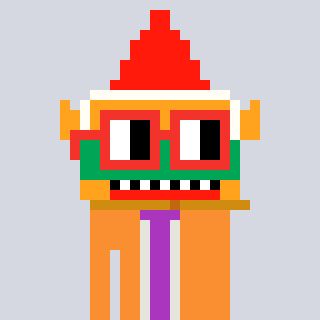
a pixel art character with square red glasses, a gnome-shaped head and a orange-colored body on a cool background